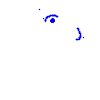
Particle: electron